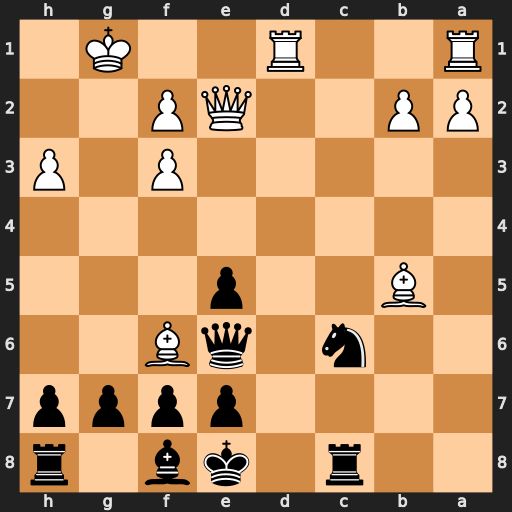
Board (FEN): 2r1kb1r/4pppp/2n1qB2/1B2p3/8/5P1P/PP2QP2/R2R2K1
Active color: b
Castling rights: k
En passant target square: -
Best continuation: gxf6 Qd2 Bg7